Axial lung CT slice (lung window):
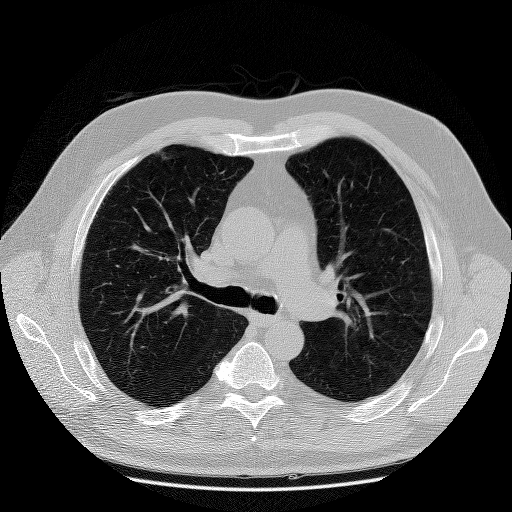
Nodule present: no